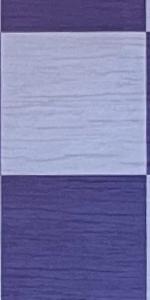
Label: Empty